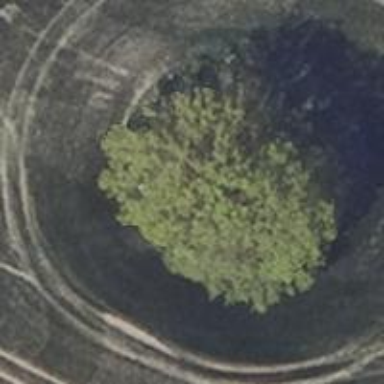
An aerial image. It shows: Deciduous tree with broadleaved leaves.